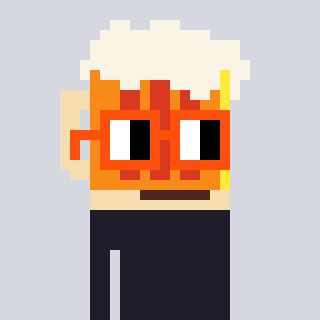
a pixel art character with square orange glasses, a beer-shaped head and a bege-colored body on a cool background